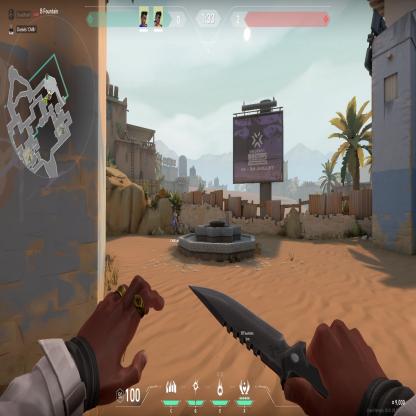
Label: teammate